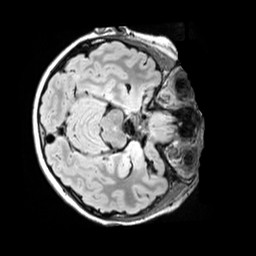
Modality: FLAIR
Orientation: axial
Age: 12
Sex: male
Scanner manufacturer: siemens
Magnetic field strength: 3 T
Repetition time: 5 s
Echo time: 0.388 s